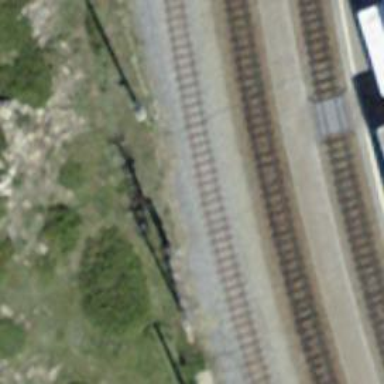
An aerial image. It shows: Narrow-gauge railway yard with electrified contact lines.